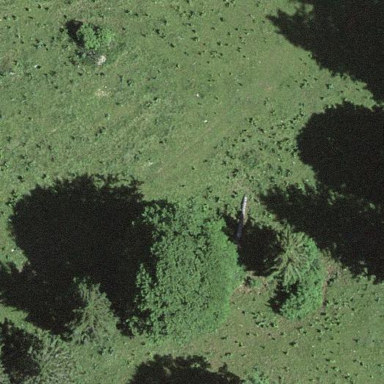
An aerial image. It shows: Forest area dominated by needle-leaved trees.